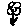
Label: flower